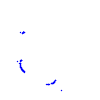
Particle: kaon